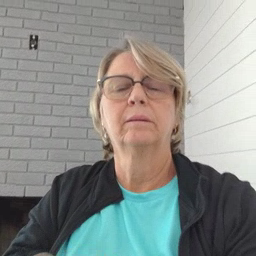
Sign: many